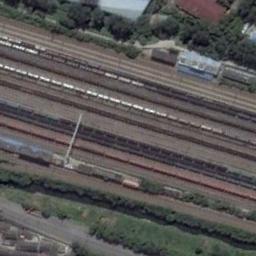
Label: railway